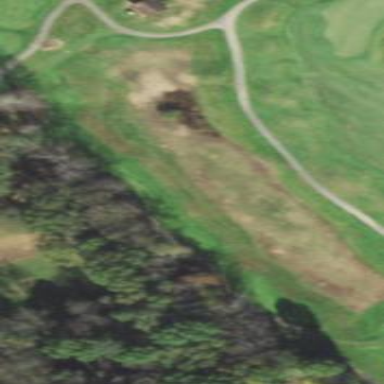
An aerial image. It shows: Area with grass used as rough in golf course.